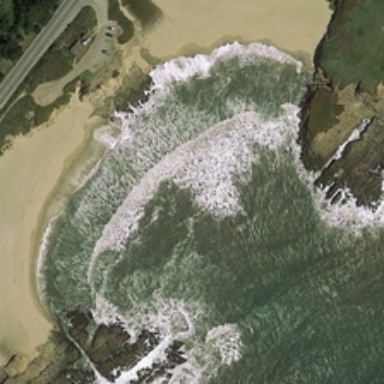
White waves in green ocean are near yellow beach and green plants .